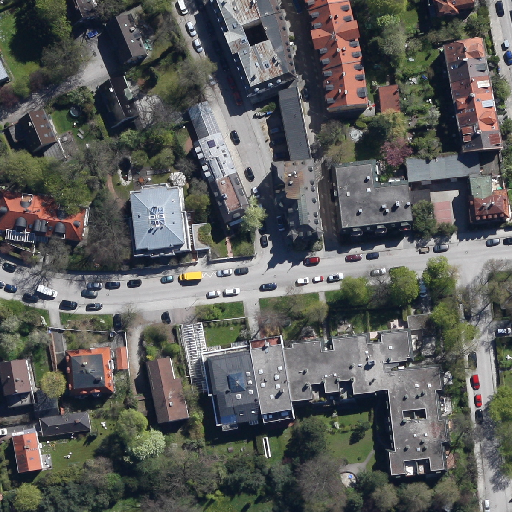
Referring expression: van in the parking area